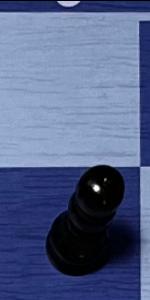
Label: Pawn_Black